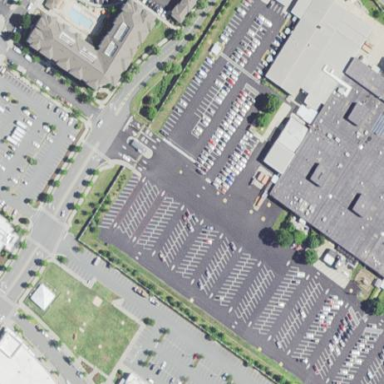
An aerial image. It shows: Parking area.